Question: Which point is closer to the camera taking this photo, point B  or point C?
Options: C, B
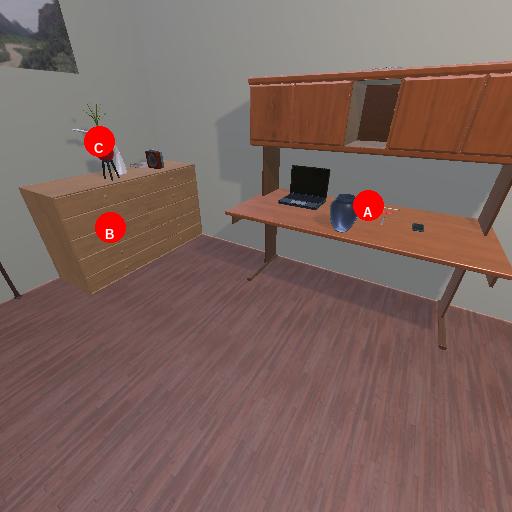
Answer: C